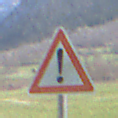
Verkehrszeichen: Gefahrenstelle
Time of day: MorningAfternoon
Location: Outdoor (Nature)
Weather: PartlyCloudy
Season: NotSpecified
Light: Natural